Question: Count the number of objects in the diagram.
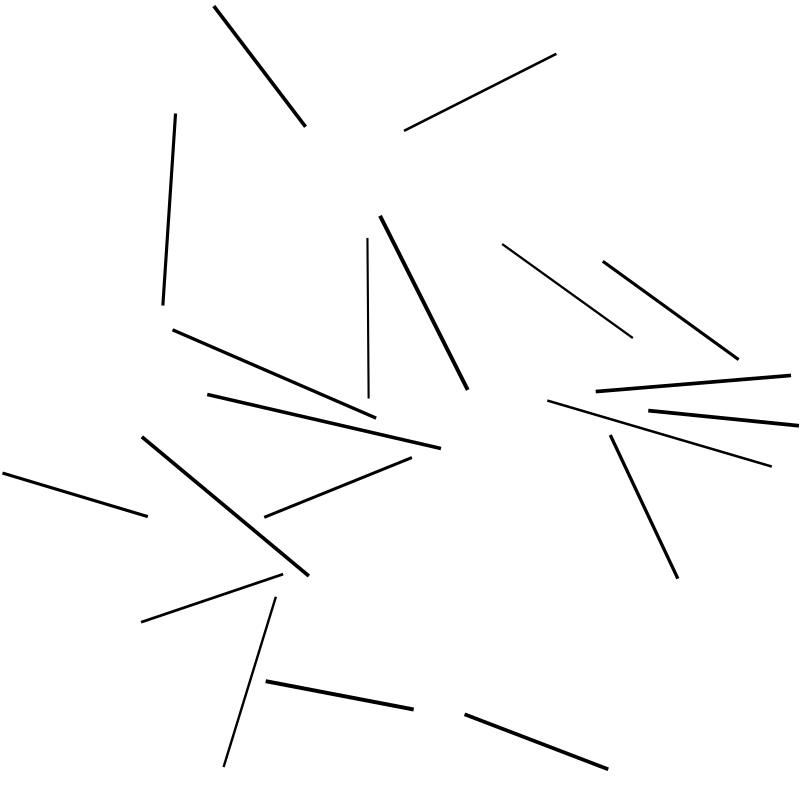
Answer: 20